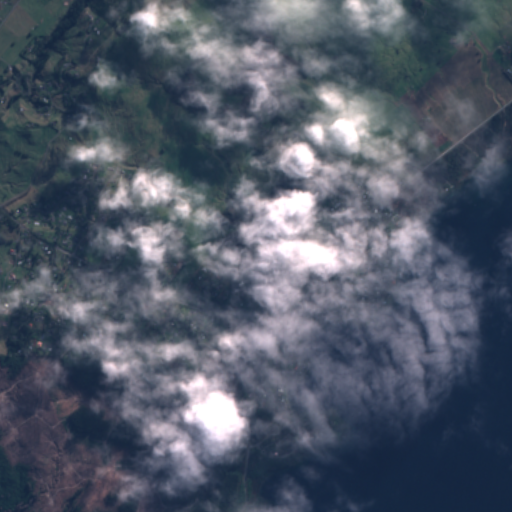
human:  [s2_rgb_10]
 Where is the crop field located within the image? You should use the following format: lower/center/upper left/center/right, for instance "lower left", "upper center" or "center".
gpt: The crop field is located in the center of the image.
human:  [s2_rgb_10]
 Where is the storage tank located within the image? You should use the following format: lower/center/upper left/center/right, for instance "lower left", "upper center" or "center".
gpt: The storage tank is located in the center of the image.
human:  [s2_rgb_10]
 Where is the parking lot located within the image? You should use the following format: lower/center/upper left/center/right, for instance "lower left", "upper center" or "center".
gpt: There is no parking lot in the image.